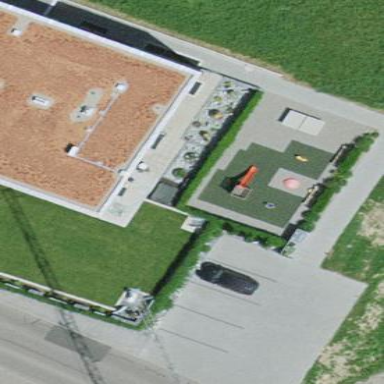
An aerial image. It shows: Playground area for leisure land.